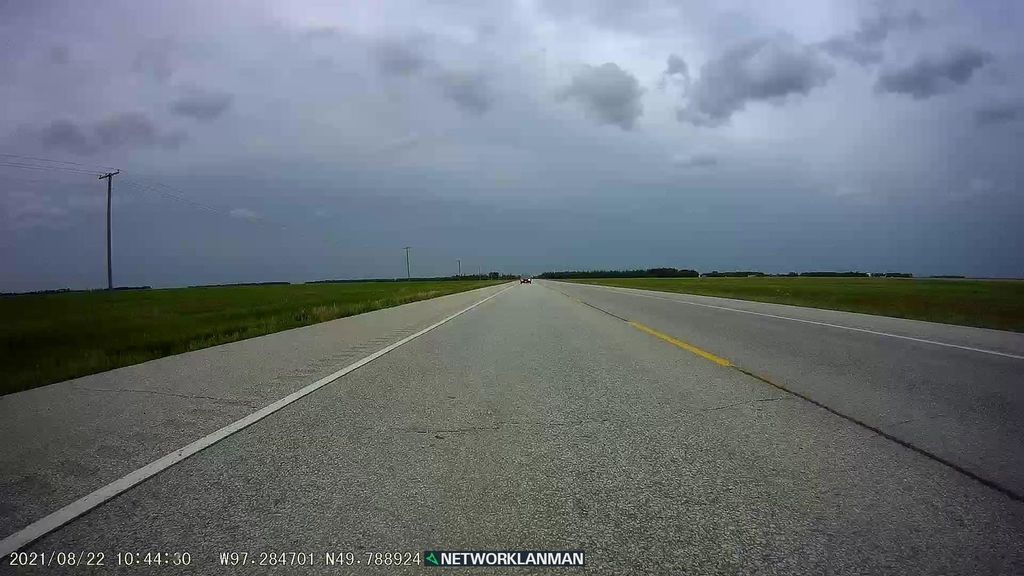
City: winnipeg